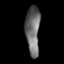
Tissue: prostate
Cell type: Myeloid cells
Senescence score: 0.708
Nuclear area (px): 684
Mean DAPI intensity: 107.642